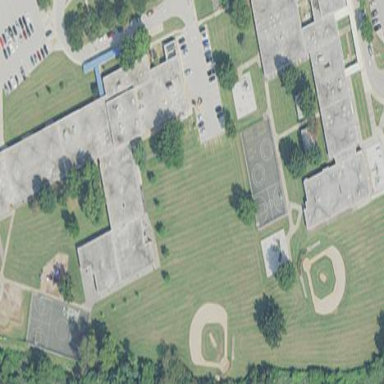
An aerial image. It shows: School building.